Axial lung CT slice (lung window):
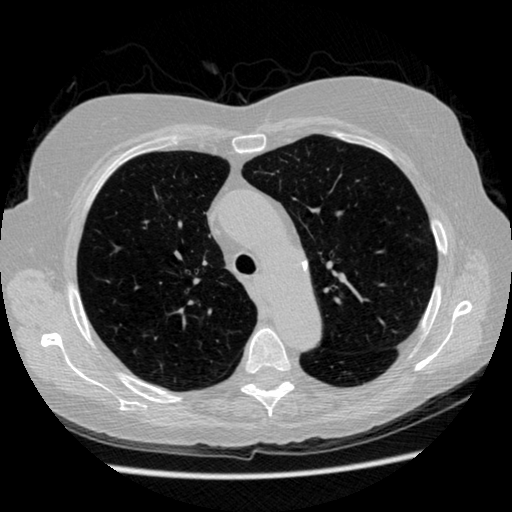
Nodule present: no